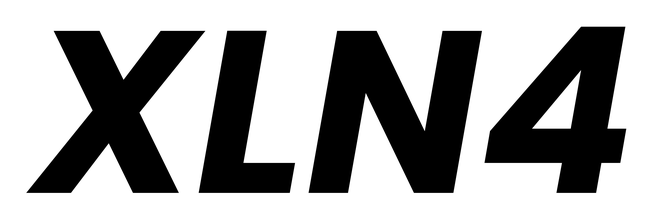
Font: Poppins-BoldItalic